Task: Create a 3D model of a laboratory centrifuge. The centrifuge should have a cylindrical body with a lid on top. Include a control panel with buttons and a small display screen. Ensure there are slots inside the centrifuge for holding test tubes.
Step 140:
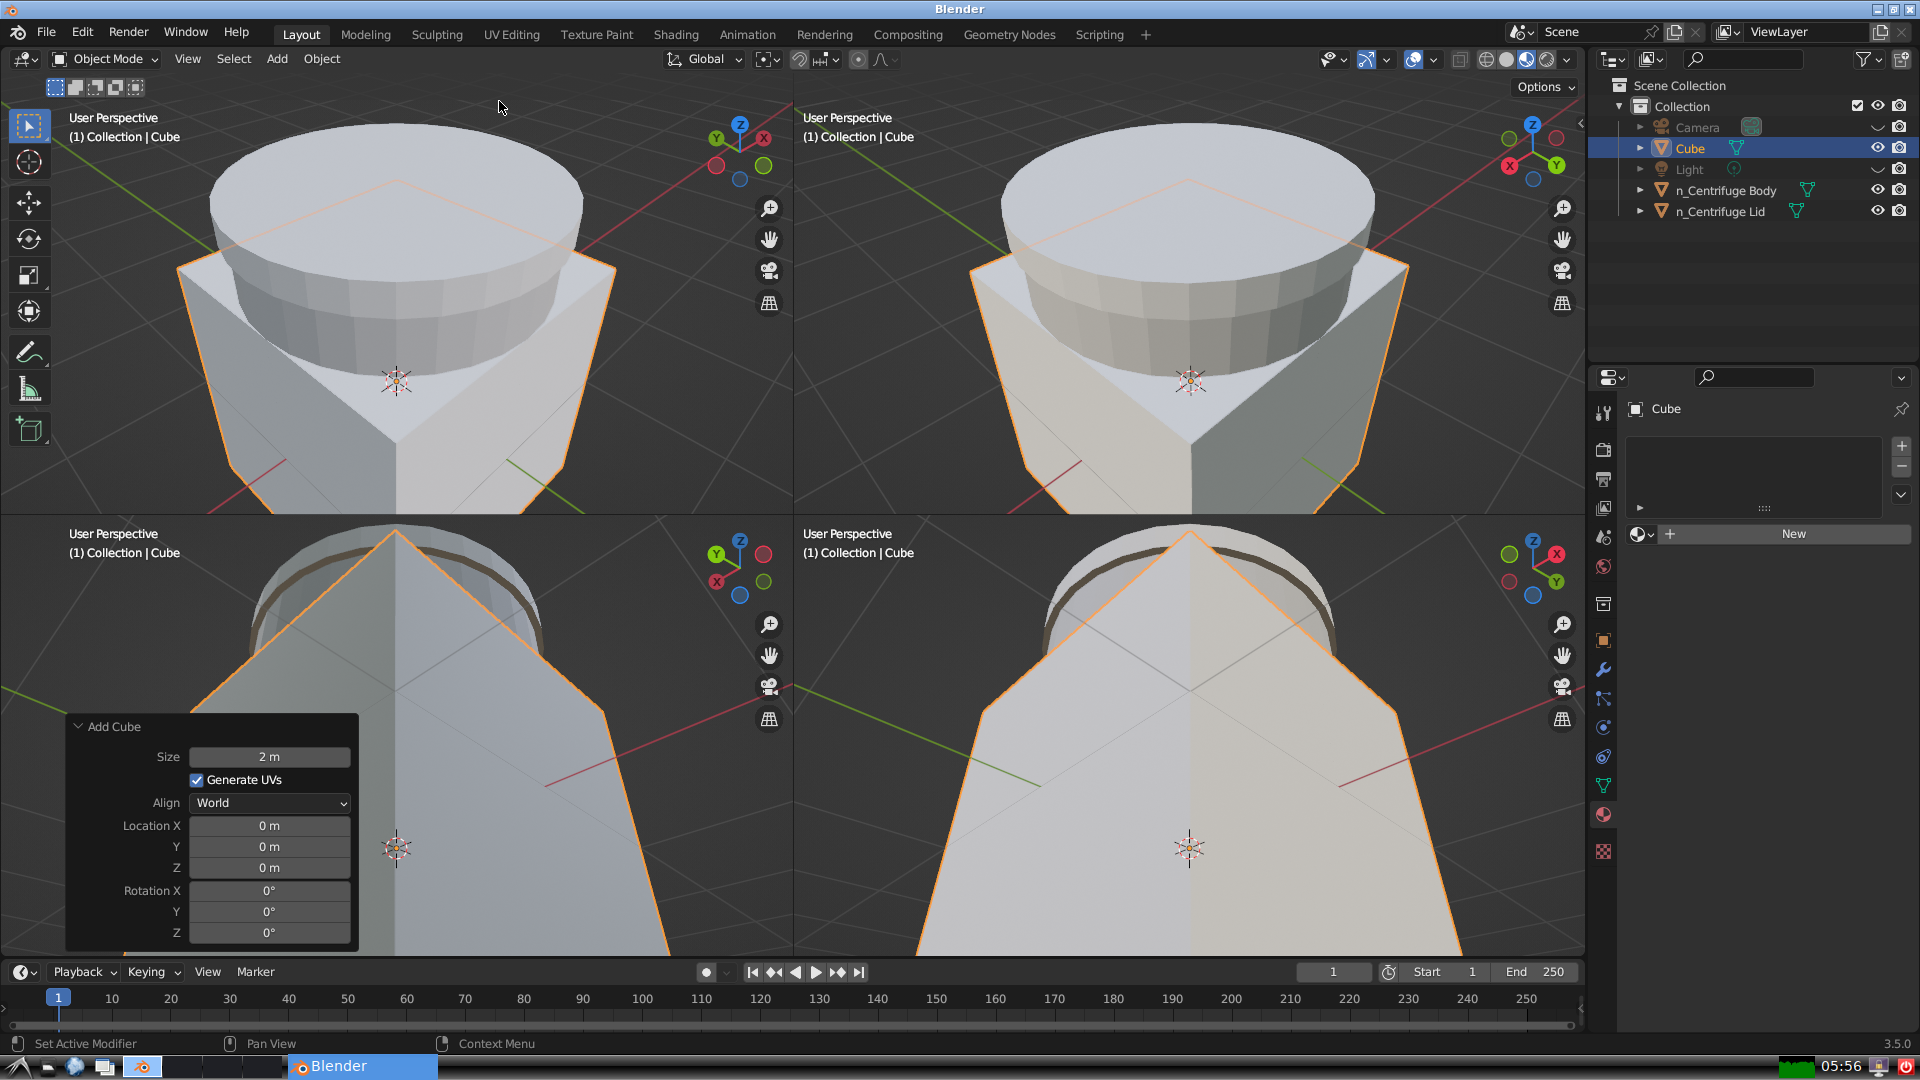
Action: {"mouse_move": [270, 757]}